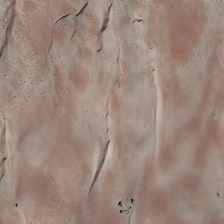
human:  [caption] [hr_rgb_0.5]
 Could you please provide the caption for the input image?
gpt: several ripples are in a piece of khaki desert .

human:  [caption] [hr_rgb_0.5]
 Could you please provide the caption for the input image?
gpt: several ripples are in a piece of khaki desert .

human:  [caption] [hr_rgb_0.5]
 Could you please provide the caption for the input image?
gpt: several ripples are in a piece of khaki desert .

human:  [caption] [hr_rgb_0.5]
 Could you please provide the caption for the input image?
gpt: several ripples are in a piece of khaki desert .

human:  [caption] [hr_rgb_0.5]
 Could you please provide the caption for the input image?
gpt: several ripples are in a piece of khaki desert .